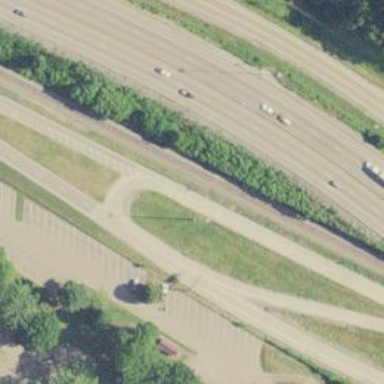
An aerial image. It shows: Primary highway.